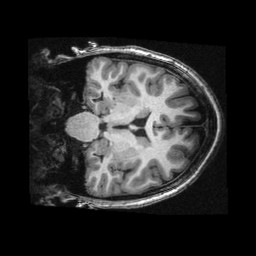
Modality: T1w
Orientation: coronal
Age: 13
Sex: male
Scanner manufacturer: siemens
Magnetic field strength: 3 T
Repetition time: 2.3 s
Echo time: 0.00336 s